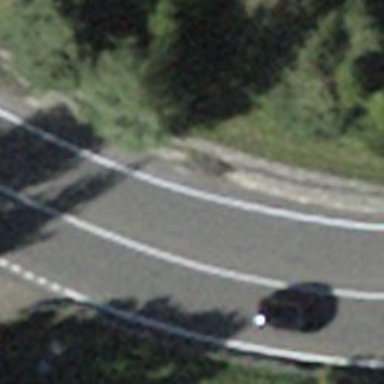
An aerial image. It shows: Primary road with asphalt surface.